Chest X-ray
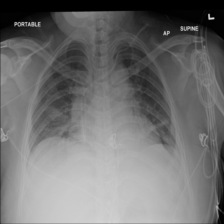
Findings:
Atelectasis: negative
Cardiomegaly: negative
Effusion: negative
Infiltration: positive
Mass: negative
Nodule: negative
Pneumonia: negative
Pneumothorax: negative
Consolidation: negative
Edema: negative
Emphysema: negative
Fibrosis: negative
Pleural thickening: negative
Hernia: negative